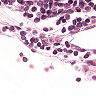
Metastatic tissue present: no